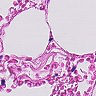
Metastatic tissue present: no